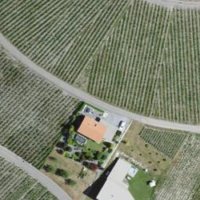
EUNIS habitat code: 40
Species observed at this site:
Phoenicurus ochruros
Picus viridis
Passer domesticus